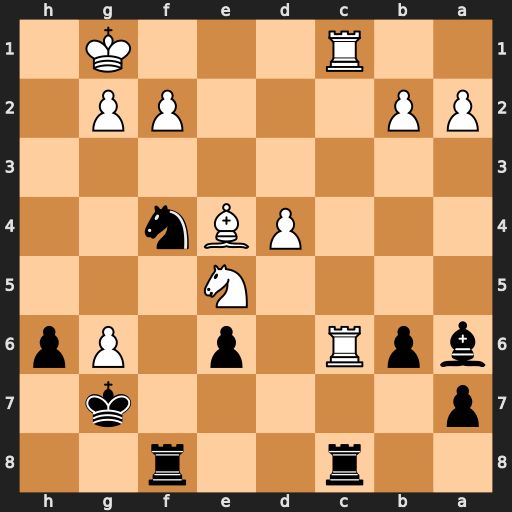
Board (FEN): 2r2r2/p5k1/bpR1p1Pp/4N3/3PBn2/8/PP3PP1/2R3K1
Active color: b
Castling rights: -
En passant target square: -
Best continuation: Ne2+ Kh2 Nxc1